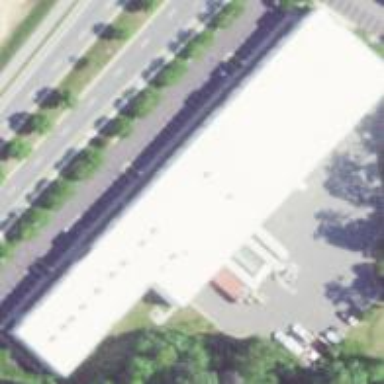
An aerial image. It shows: Office building.